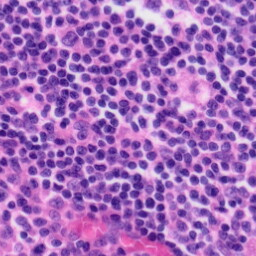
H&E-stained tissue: Tonsil